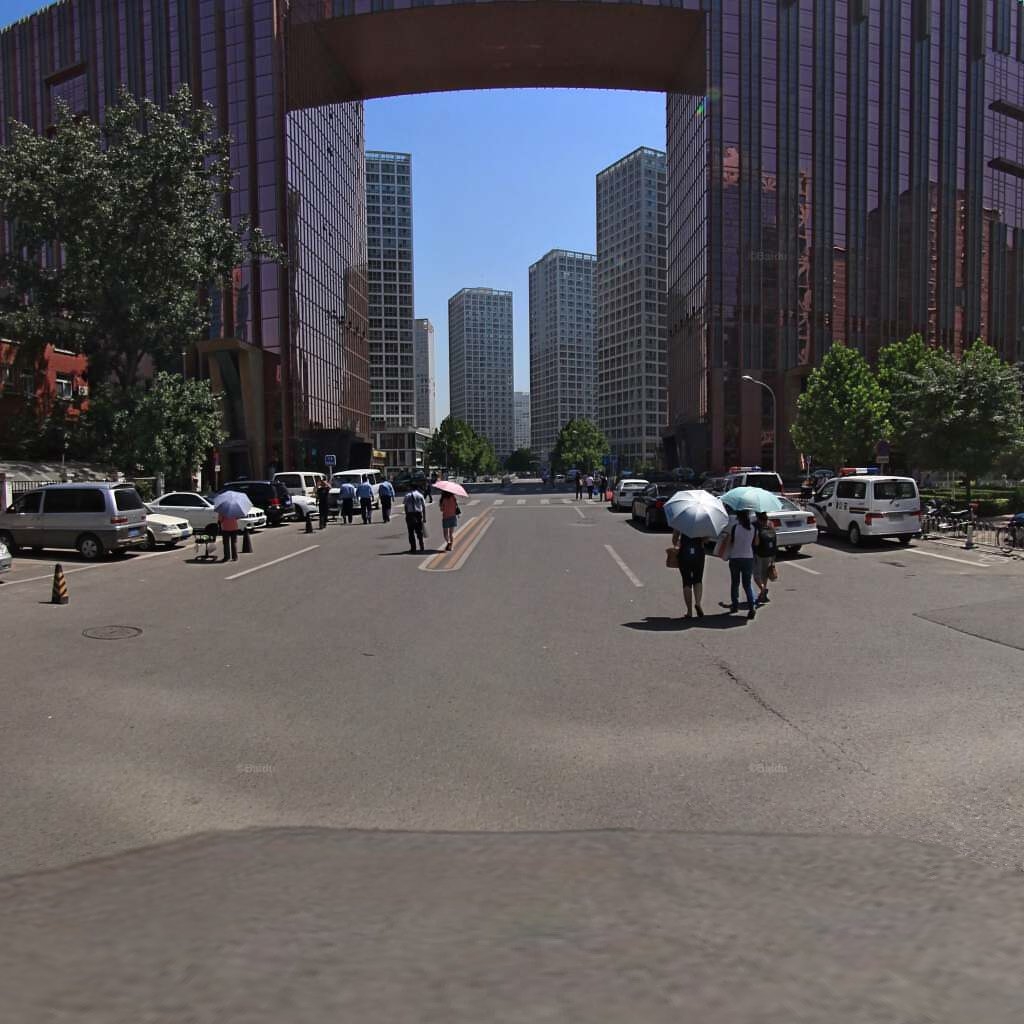
Region: Chaoyang
Road damage annotations: longitudinal crack, longitudinal crack, manhole cover, transverse crack